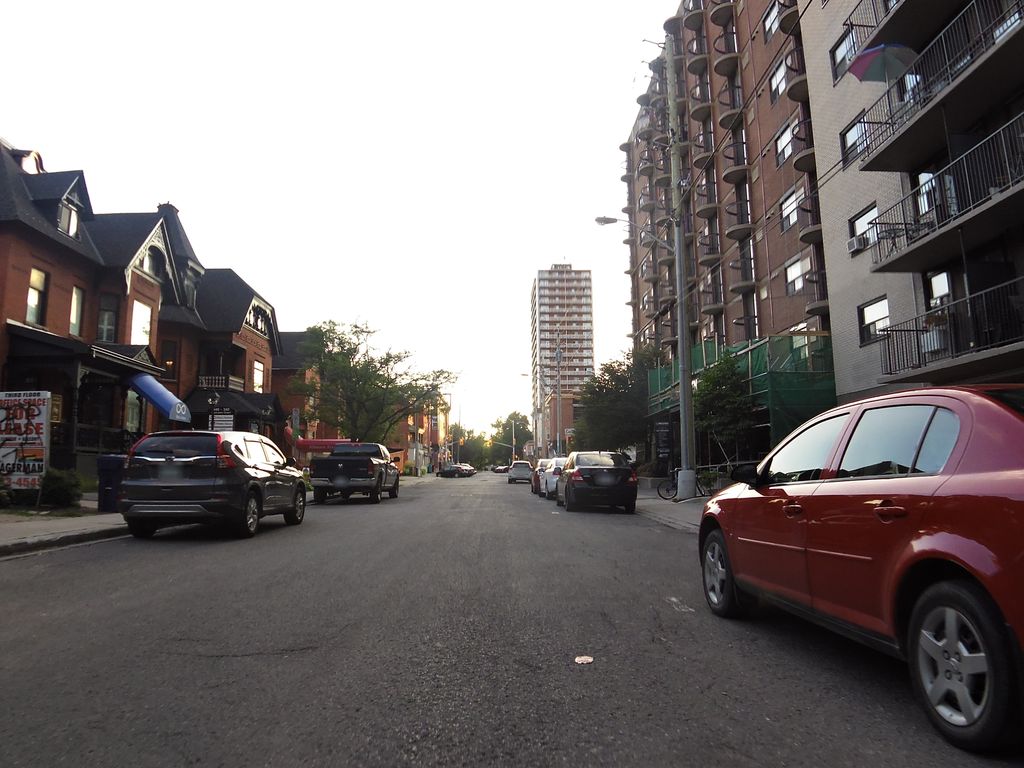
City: ottawa-gatineau